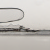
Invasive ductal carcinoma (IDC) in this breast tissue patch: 0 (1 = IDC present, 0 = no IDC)